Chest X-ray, PA view. Patient: 45 years old, sex F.
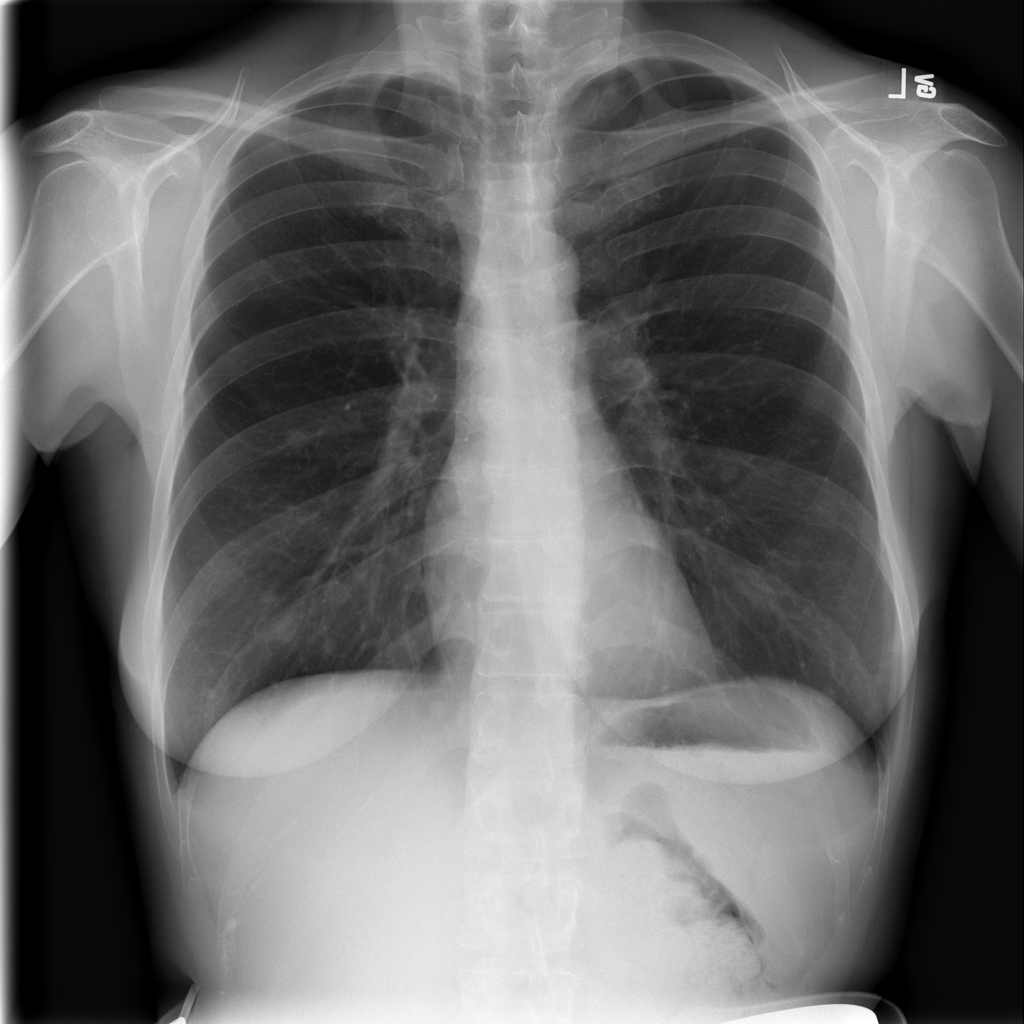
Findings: No Finding